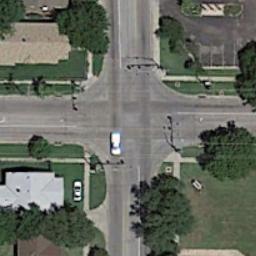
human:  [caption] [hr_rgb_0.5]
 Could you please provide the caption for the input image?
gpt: An intersection with sparse traffic located in a residential area .

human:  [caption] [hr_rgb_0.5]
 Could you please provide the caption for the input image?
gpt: There are several moving vehicles on the road at the intersection, With many buildings and some trees around the intersection .

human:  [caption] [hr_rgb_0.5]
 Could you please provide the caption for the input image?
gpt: There are many trees near the intersection .

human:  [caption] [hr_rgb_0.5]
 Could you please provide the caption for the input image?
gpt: There are cars in every direction at the intersection .

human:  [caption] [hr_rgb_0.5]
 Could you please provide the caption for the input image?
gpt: There are some green trees and lawns beside the intersection .